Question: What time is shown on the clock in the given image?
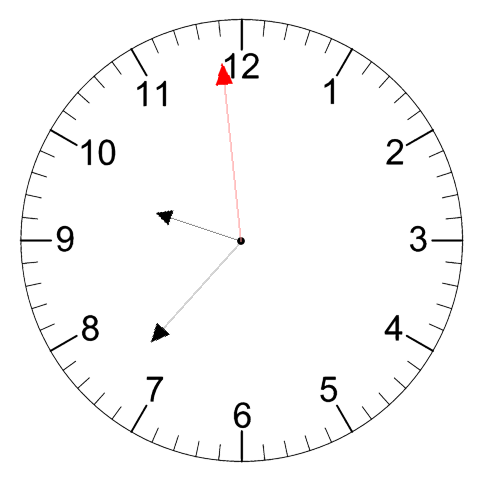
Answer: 09:36:59